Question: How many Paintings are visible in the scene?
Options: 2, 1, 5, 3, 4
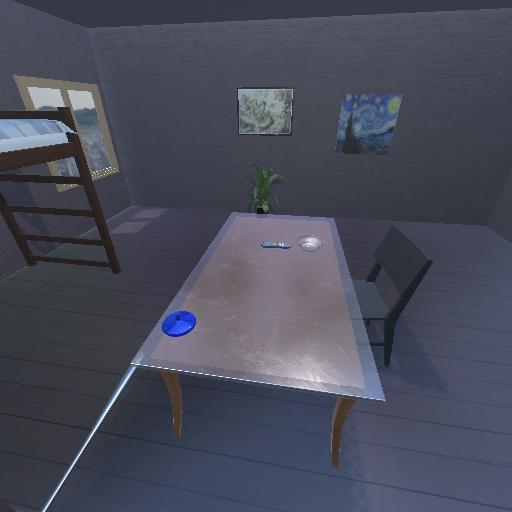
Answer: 2